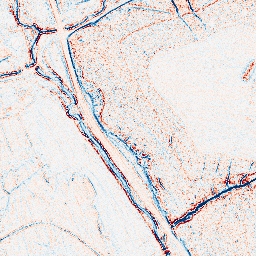
Category: edge_preserving
Decomposition family: bilateral
Decomposition parameters: d: 5
sigma_color: 25
sigma_space: 75
Upsampling method: sinc_hamming
Upsampling parameters: scale: 2
kernel_size: 16
Upsampling scale: 2